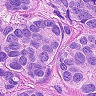
Metastatic tissue present: yes